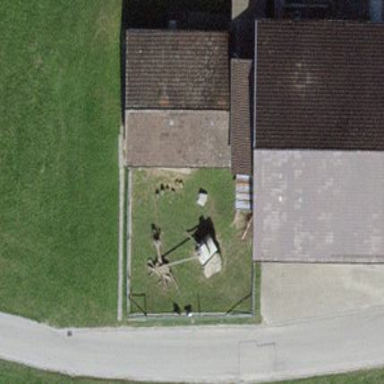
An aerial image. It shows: Rural barn.